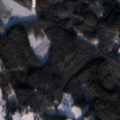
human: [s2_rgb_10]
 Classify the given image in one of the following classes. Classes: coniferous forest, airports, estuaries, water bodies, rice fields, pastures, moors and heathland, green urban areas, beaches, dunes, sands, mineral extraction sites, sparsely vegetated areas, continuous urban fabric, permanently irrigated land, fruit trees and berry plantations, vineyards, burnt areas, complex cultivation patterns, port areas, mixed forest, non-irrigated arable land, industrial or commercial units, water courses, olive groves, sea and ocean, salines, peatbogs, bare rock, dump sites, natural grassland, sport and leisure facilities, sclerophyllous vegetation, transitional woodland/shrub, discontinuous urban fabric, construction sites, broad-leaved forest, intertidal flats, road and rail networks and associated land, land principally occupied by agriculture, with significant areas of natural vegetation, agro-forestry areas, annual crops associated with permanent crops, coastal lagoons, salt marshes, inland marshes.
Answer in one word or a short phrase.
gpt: coniferous forest, mixed forest, water bodies